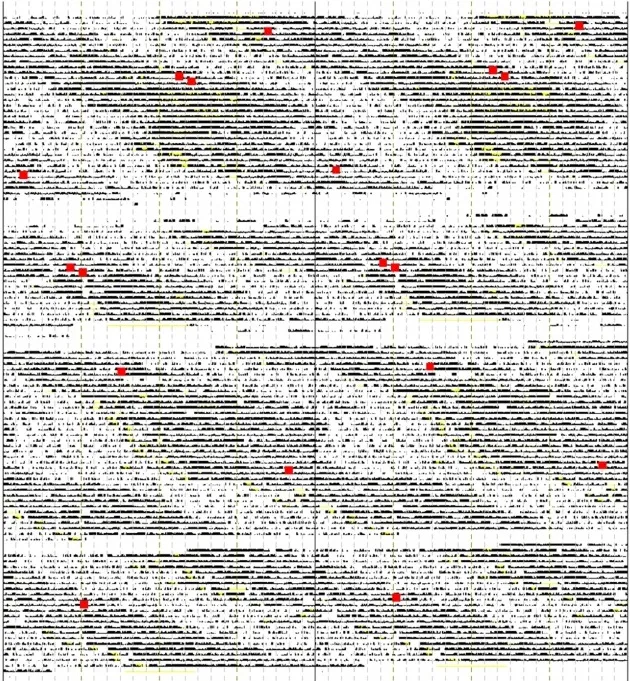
Actigraphy recording over 5 months (August-December 2012). Note the free-running rhythm of activity (black bars) and sleep-periods (lighter areas) with a calculated intrinsic period of tau = 25.27 h and a mean phase angle of 3.38 +- 2.27 h between dim light melatonin onset (DLMO) and sleep onset. Red spots: DLMO = 3 pg. The patient received 30 min BLT in the morning between October 21, 2012 and December 7, 2012 and oral melatonin in the evening from October 21, 2012 to October 24, 2012 (discontinued due to side effects). During the first days of treatment, sleep onset continued to free-run, while sleep offset remained relatively stable (for ~10 days).
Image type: radiology (ultrasound)